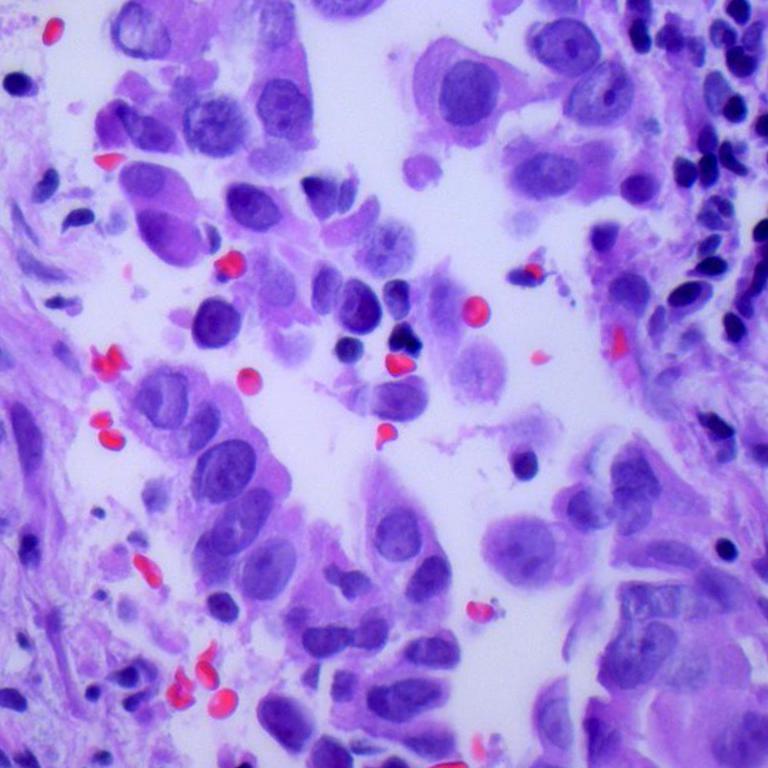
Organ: lung
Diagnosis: adenocarcinomas